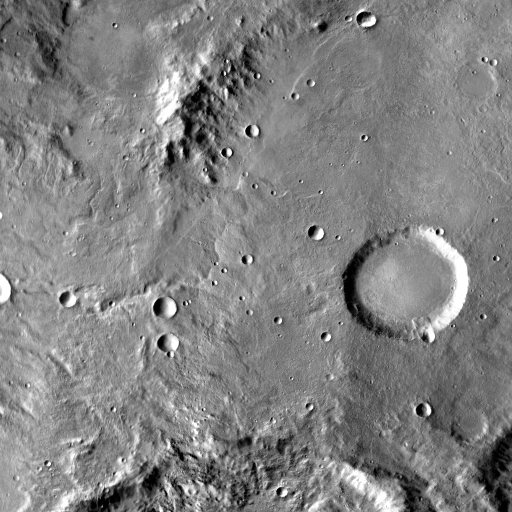
Crater classes present: Background, Other, Buried, Secondary